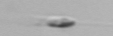
Label: flagellate_morphotype3